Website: apple
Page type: billing-address
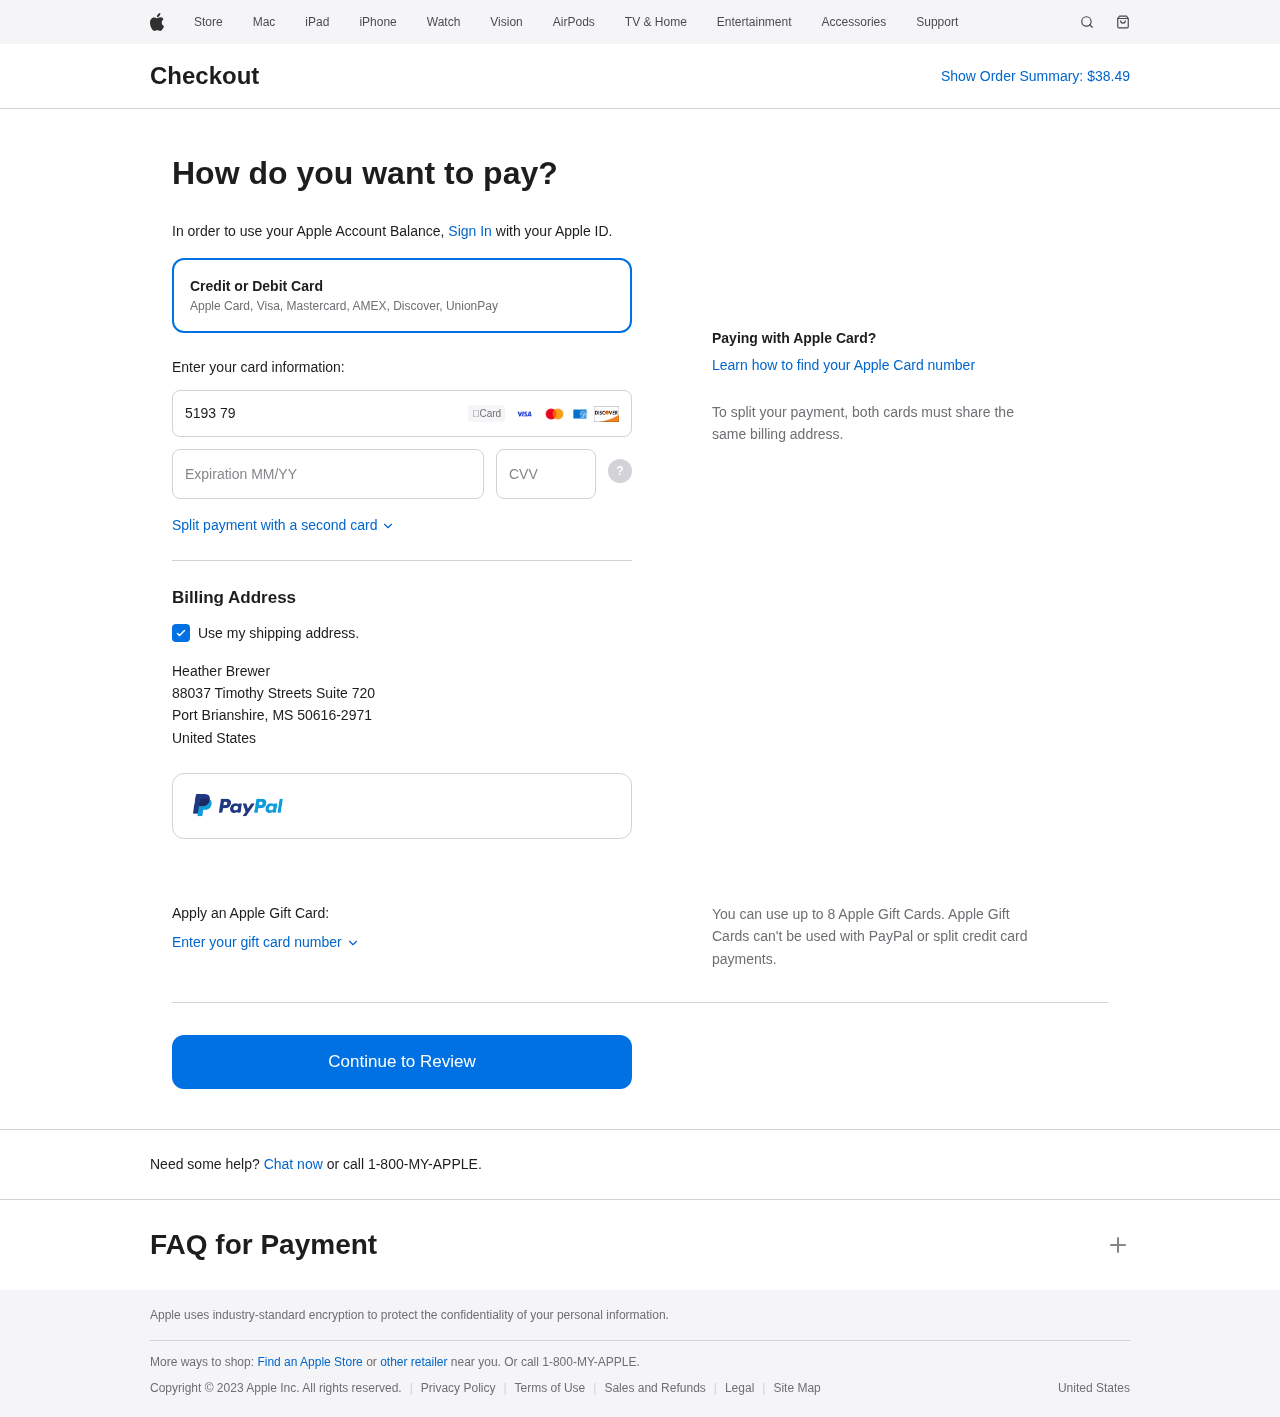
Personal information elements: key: PII_CARD_CVV
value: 484
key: PII_CARD_EXPIRY
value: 05/30
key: PII_CARD_NUMBER
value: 5193 7925 0430 6299
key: PII_CITY
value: Port Brianshire
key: PII_COUNTRY
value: United States
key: PII_FULLNAME
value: Heather Brewer
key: PII_POSTCODE_FULL
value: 50616-2971
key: PII_STATE_ABBR
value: MS
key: PII_STREET
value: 88037 Timothy Streets Suite 720
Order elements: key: ORDER_TOTAL
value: $38.49